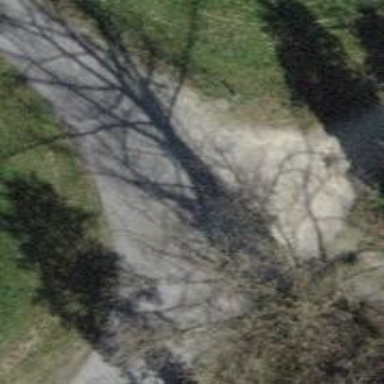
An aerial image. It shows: Asphalt track of grade1 for agricultural vehicles.